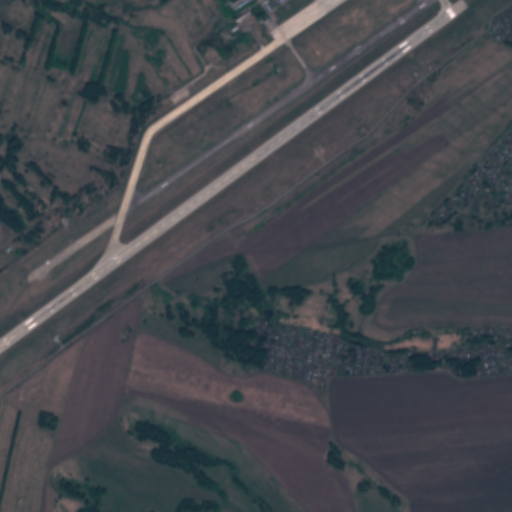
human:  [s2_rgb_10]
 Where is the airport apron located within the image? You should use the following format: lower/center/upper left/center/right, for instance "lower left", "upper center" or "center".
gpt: The airport apron is located in the upper right of the image.
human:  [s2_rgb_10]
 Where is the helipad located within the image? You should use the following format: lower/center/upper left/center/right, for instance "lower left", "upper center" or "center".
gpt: The helipad is located in the upper center of the image.
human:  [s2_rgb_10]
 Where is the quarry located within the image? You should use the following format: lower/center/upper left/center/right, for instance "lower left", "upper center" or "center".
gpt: There is no quarry in the image.